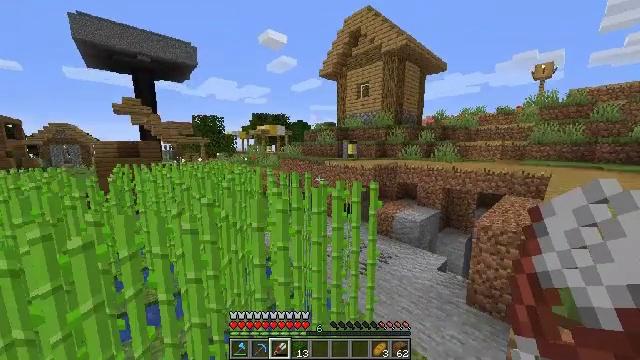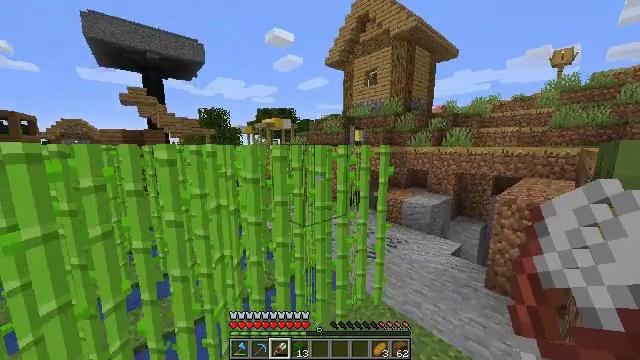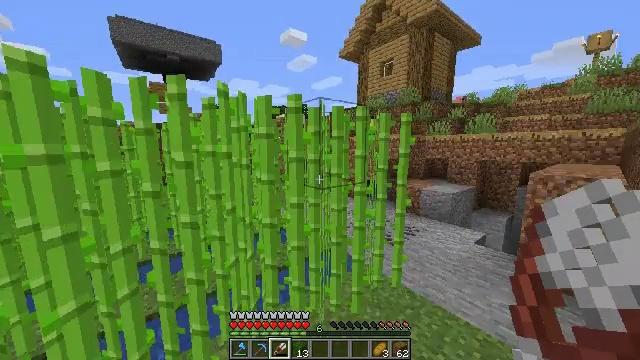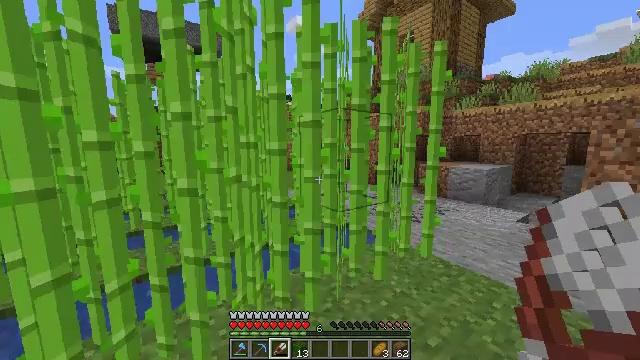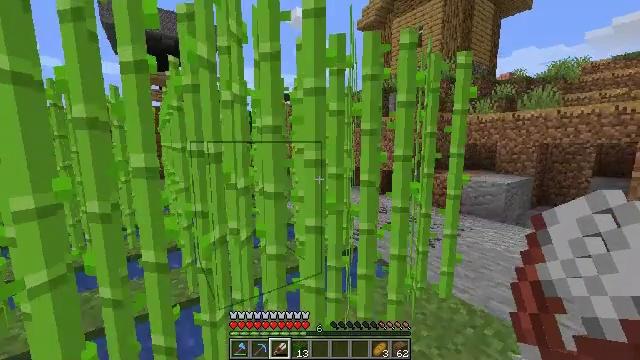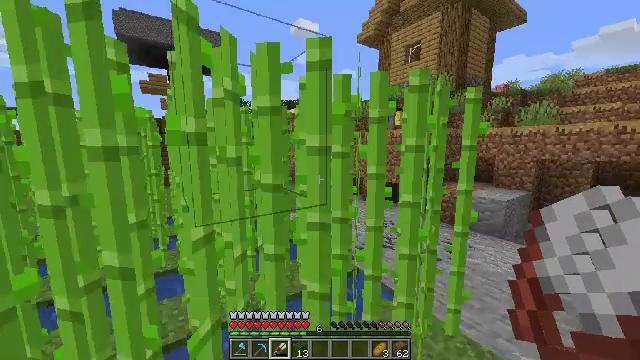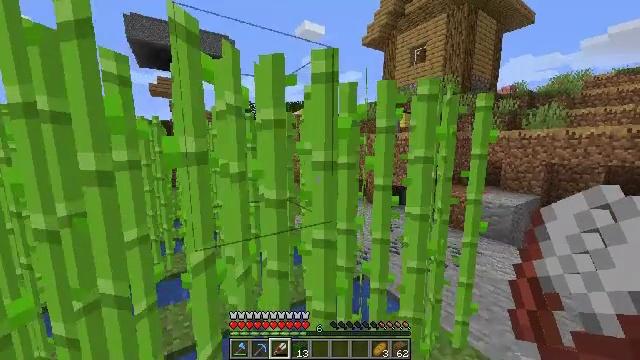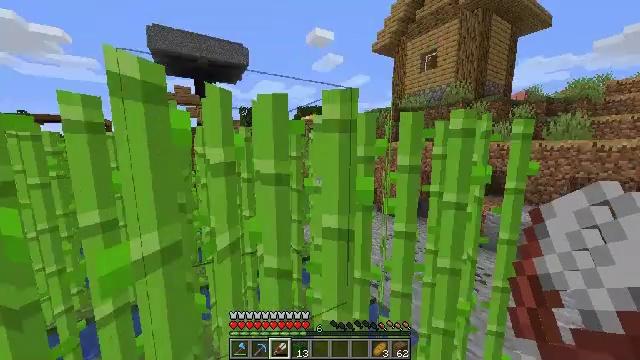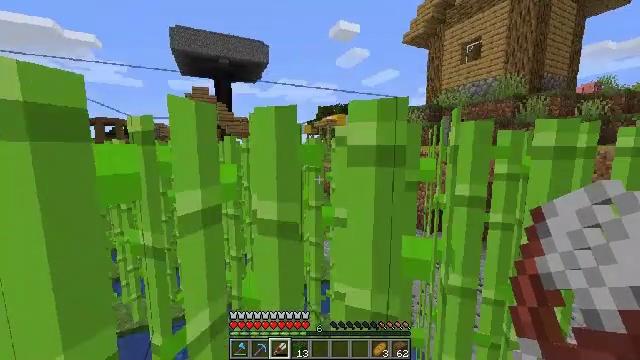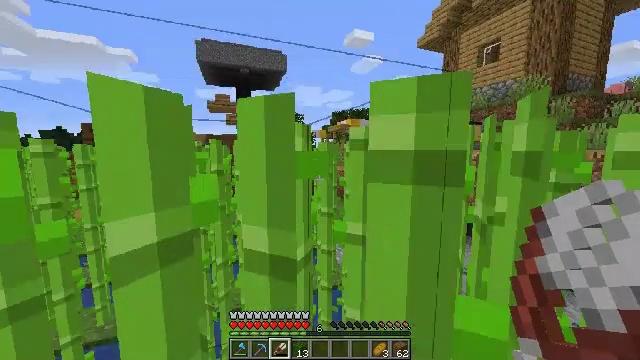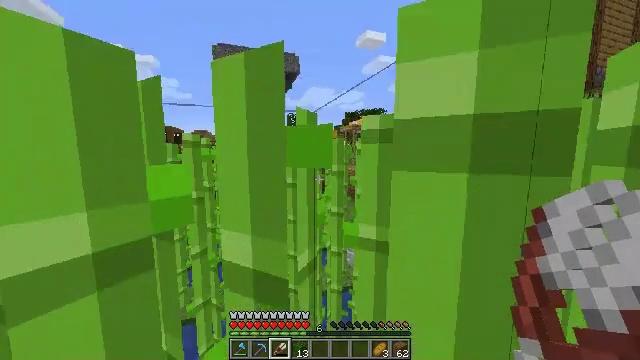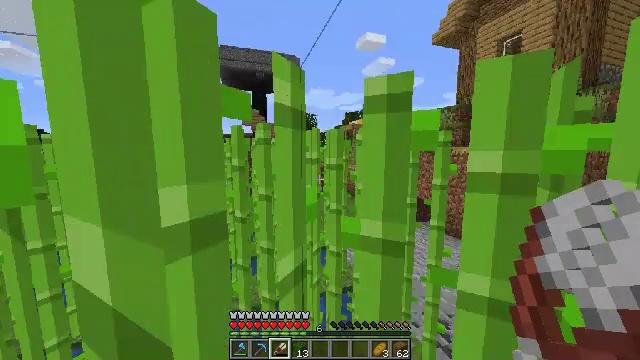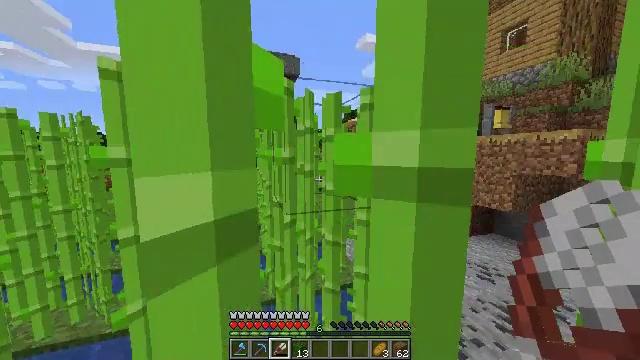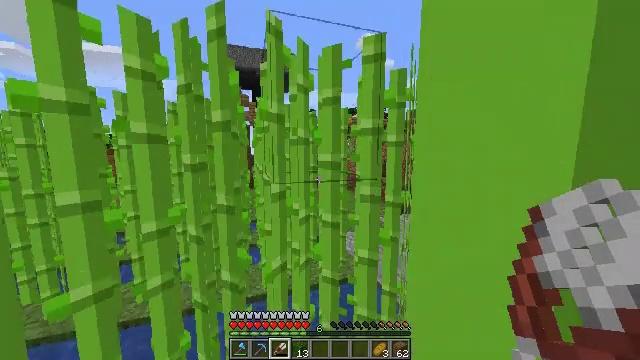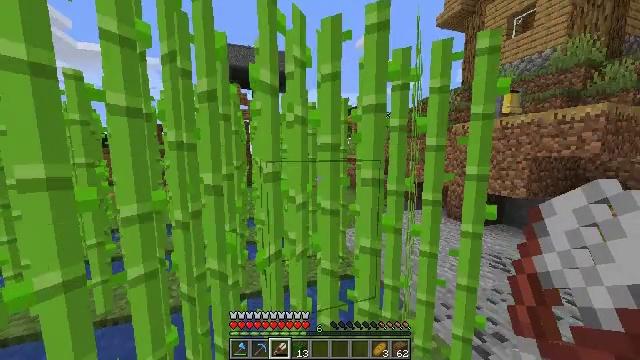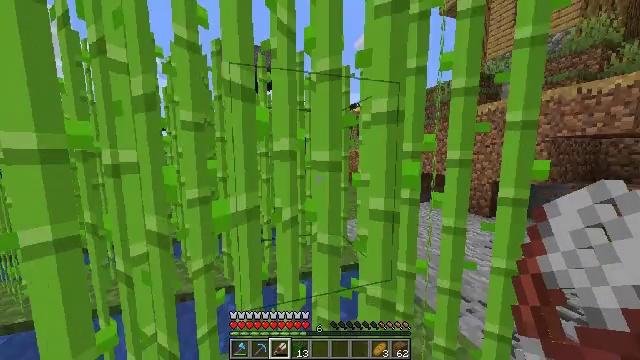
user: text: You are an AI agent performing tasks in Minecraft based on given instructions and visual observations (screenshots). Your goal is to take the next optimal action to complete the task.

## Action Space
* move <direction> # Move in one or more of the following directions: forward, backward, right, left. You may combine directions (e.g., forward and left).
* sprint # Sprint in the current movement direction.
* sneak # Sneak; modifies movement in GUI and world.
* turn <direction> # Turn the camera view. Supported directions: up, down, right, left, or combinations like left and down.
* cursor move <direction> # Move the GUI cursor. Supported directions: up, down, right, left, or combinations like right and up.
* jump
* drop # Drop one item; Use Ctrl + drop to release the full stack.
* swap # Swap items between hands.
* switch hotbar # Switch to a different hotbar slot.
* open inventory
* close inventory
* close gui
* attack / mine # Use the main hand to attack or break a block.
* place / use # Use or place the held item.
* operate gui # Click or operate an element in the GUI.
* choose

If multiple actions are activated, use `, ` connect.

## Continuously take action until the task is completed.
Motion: motion action
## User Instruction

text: Trim the tree by mining oak leaves.
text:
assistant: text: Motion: move forward and move right, sprint, turn left, jump
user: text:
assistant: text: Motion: move forward and move right, sprint, turn left, jump
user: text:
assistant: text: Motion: move forward and move right, sprint, turn left, jump
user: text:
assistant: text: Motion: move forward, sprint, jump
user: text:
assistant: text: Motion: move forward, sprint, jump
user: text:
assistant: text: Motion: move forward, sprint, turn left, jump
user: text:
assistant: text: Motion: move forward, sprint, turn left, jump
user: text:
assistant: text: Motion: move forward, sprint, turn left, jump
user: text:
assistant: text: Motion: move forward, sprint, turn left, jump
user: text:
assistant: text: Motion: move forward, sprint, turn left, jump
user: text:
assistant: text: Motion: move forward, sprint, jump
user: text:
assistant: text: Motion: move forward, sprint, jump
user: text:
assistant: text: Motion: move forward, sprint, jump
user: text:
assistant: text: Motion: move forward, sprint, jump
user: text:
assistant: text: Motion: move forward, sprint, jump
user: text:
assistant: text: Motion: move forward, sprint, jump
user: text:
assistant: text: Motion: move forward, sprint, jump
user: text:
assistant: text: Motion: move forward, sprint, jump
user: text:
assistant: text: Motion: move forward, sprint, jump
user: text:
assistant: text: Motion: move forward, sprint, jump
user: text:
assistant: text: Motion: move forward, sprint, jump
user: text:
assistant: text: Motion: move forward, sprint, jump
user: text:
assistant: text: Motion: move forward, sprint, jump
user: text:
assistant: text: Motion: move forward, sprint, jump
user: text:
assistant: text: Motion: move forward, sprint, jump
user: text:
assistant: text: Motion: move forward, sprint, jump
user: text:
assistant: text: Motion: move forward, sprint, jump
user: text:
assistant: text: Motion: move forward, sprint, jump
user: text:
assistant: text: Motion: move forward, sprint, jump
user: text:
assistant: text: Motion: move forward, sprint, jump